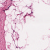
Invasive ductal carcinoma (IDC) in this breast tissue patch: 1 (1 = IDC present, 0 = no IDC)